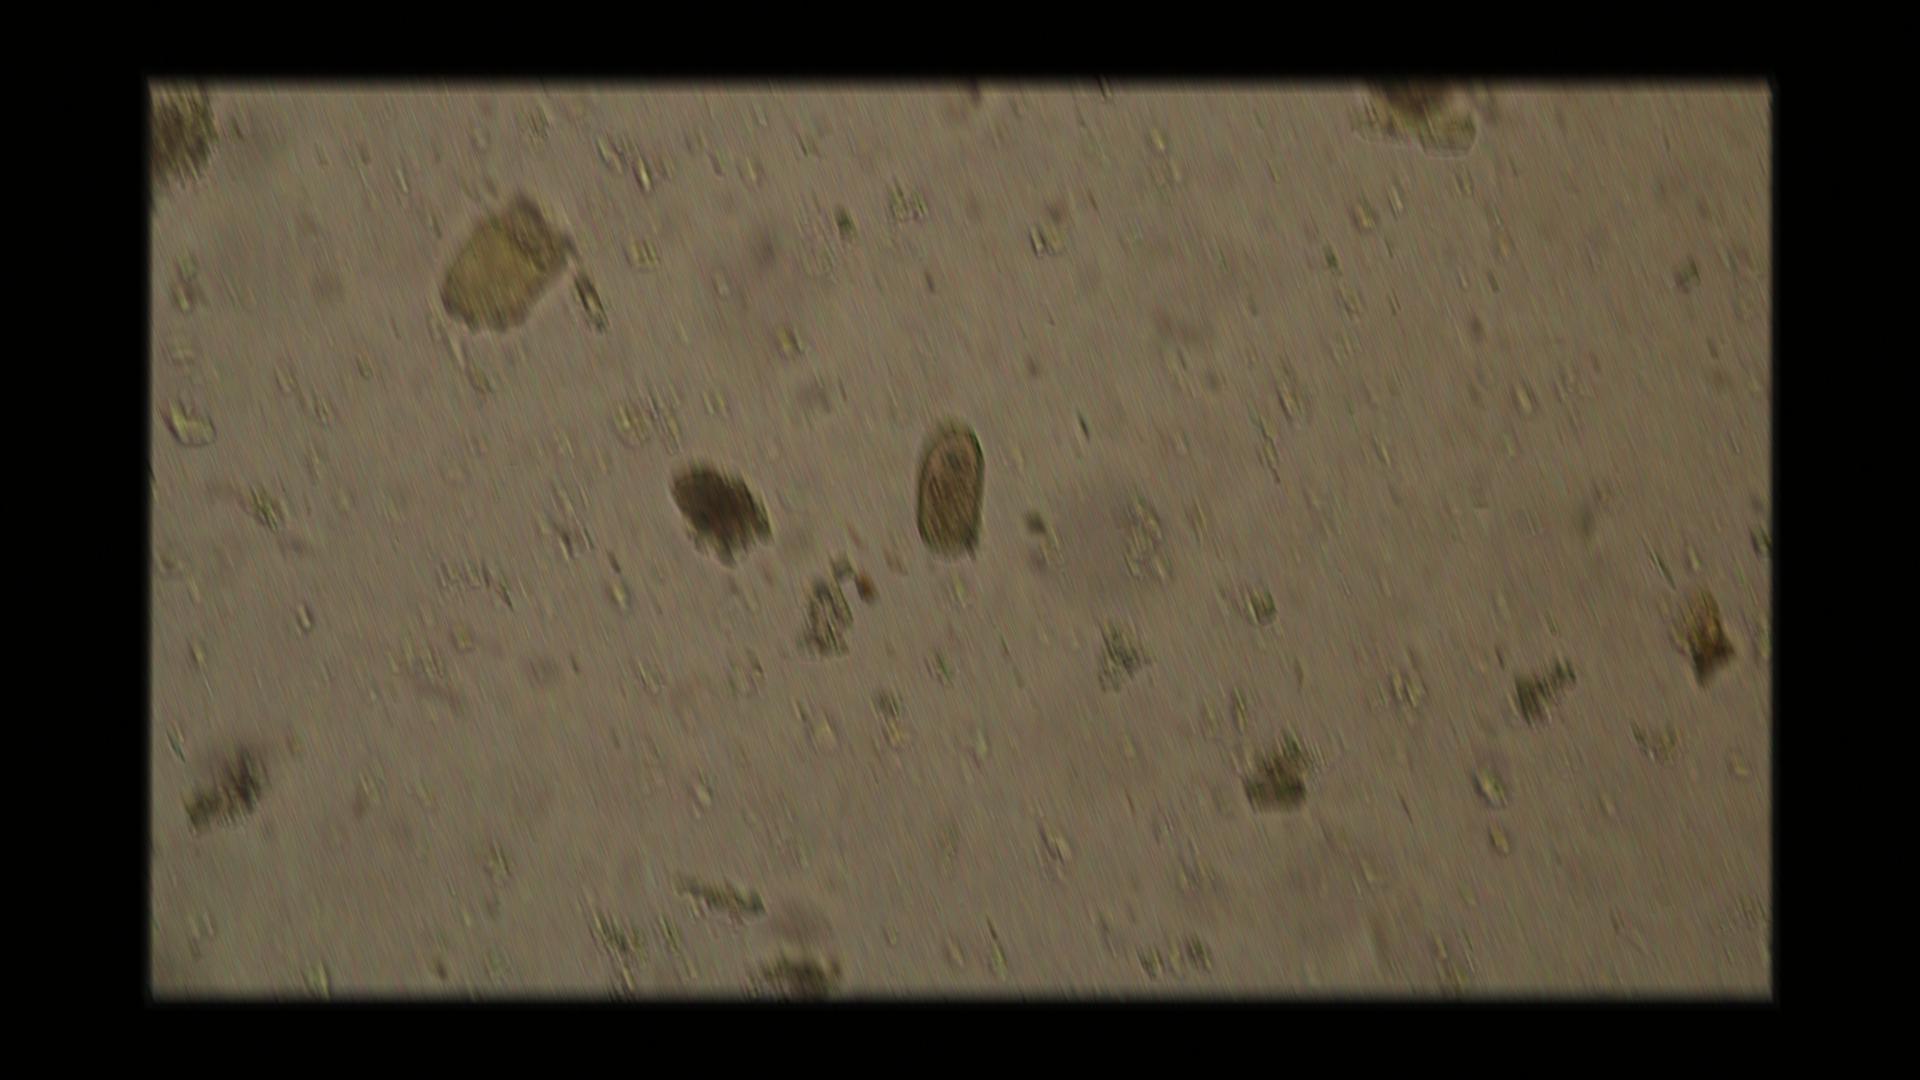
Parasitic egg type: Capillaria philippinensis